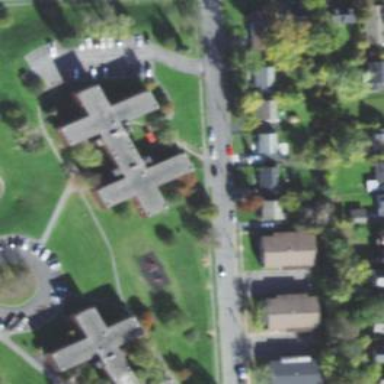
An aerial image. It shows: Image showing building with apartments.